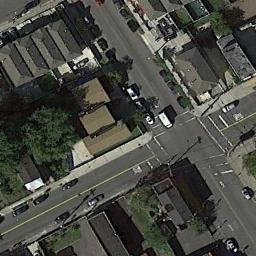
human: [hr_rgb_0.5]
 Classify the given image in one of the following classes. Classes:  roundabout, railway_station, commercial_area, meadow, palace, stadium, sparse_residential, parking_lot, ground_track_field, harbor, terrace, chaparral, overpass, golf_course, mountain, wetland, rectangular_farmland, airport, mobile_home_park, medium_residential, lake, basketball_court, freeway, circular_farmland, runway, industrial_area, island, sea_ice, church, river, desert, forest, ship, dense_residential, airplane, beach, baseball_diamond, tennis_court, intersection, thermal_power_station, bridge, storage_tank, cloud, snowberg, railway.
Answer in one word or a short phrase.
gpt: intersection